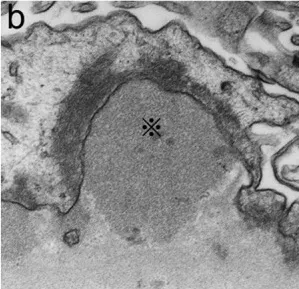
Electron microscopic findings. B: Highly-magnified subepithelial position ( ) (x 200,000).
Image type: pathology (methenamine_silver)